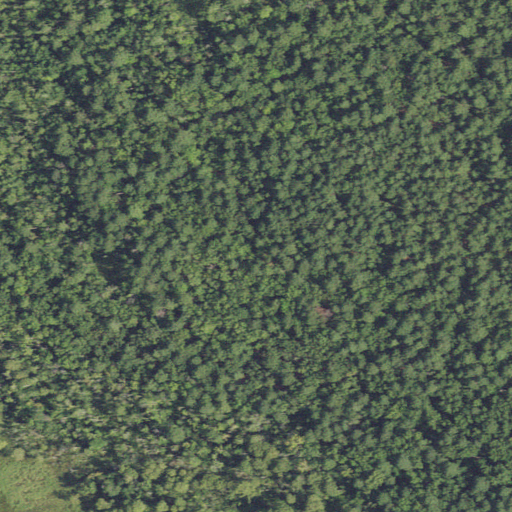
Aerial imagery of island in Virginia named Simpson Island containing woody wetlands, evergreen forest, and herbaceous wetlands